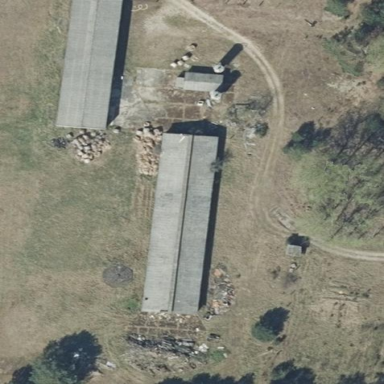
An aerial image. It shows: Farmyard area.